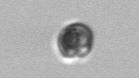
Label: Dinophyceae